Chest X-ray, AP view. Patient: 56 years old, sex F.
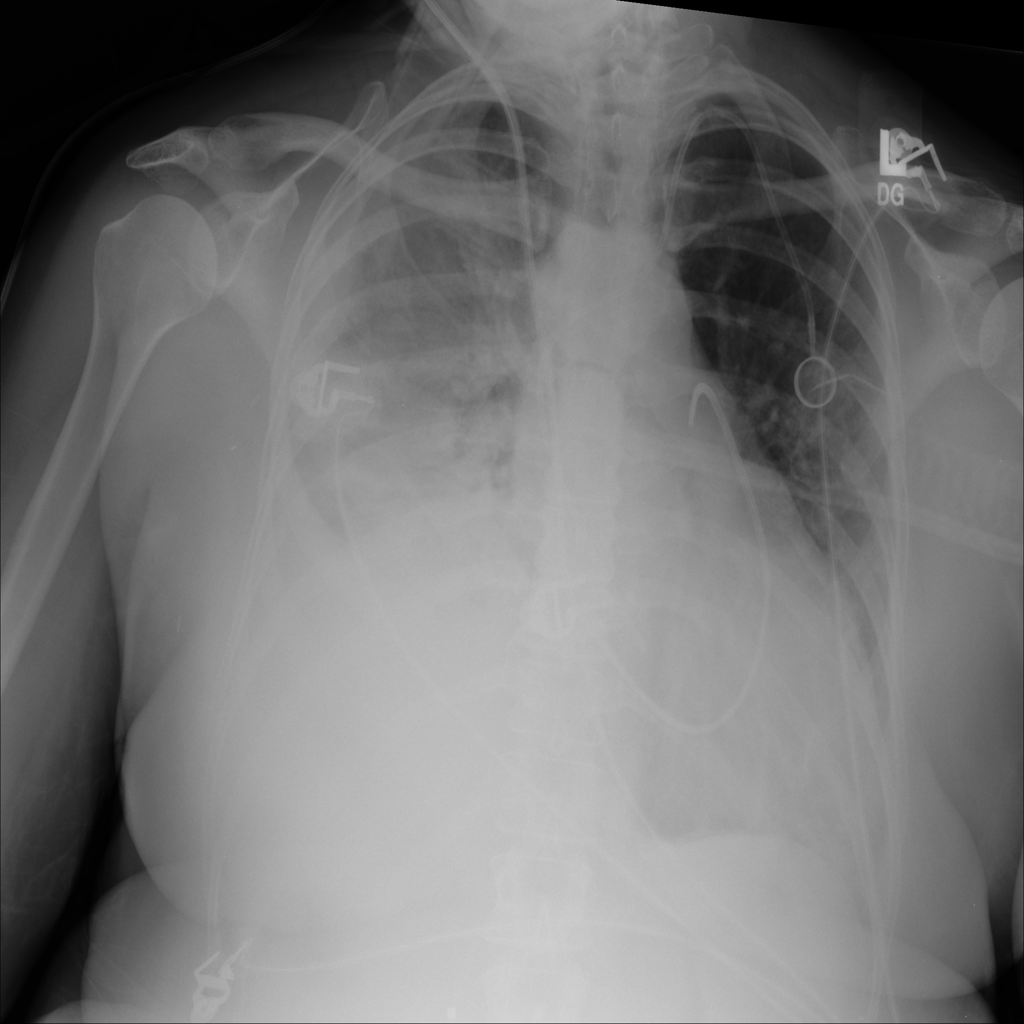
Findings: No Finding